Question: I am developing a cup system, and I would like to get some advice to the bracket-part. The desirable result should look something like this:
>
<URL>
I would like to build op the page using div's combined with CSS - and not tables. How should I make this most optimally? Do any of you have a sample of this?
I am only asking for help regarding the HTML/CSS part, nothing else.
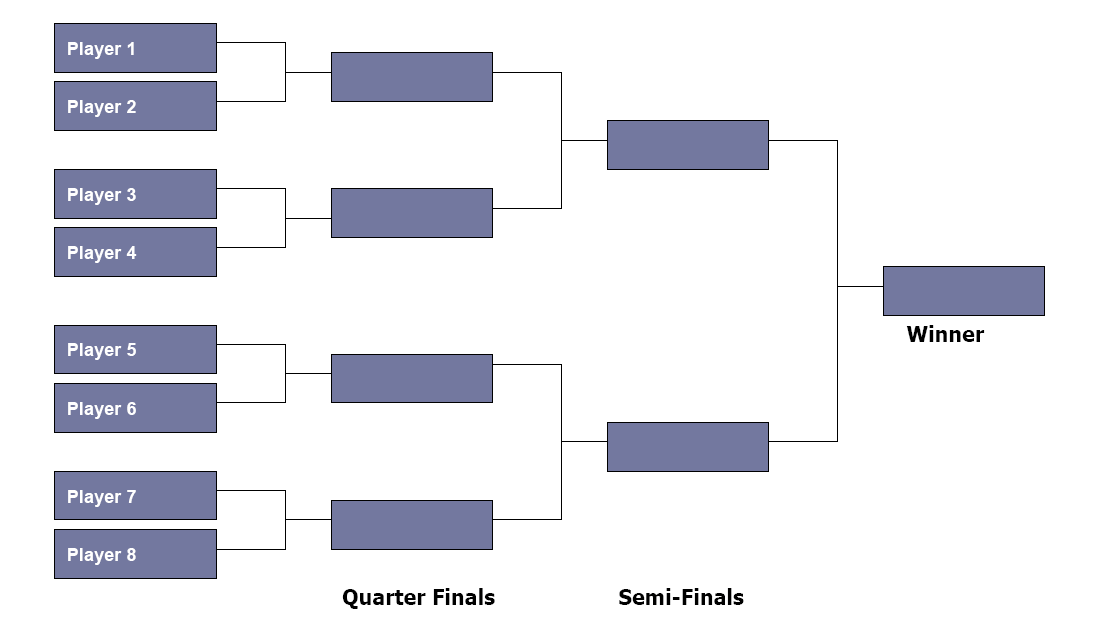
Answer: This seemed interesting so I started developing, have to get back to work now so this is how far I got. The basics are laid out for you so you can finish it from here I think, though I will probably finish it in my spare time too and come and post it later
<URL>
Update:
Finished - <URL>
'''
#container {
width: 800px;
height: 600px;
float: left;
}
section {
width: 130px;
height: 520px;
float: left;
}
section > div {
width: 100px;
height: 20px;
border: 1px solid #000;
margin: 10px 0;
background: #73789F;
color: white;
padding: 10px 10px 10px 20px;
}
section > div:nth-child(2n) {
margin-bottom: 40px;
}
.connecter {
width: 30px;
height: 520px;
float: left;
}
.line {
width: 30px;
height: 520px;
float: left;
}
.connecter div {
border: 1px solid #000;
border-left: none;
height: 50px;
width: 100%;
margin: 80px 0 0 1px;
}
.connecter div:first-child {
margin: 32px 0 0 1px;
}
.line div {
border-top: 1px solid #000;
margin: 133px 0 0 1px;
}
.line div:first-child {
margin-top: 55px;
}
#quarterFinals > div {
margin-top: 91px;
}
#quarterFinals > div:first-child {
margin-top: 37px;
}
#conn2 div {
margin-top: 133px;
height: 133px;
}
#conn2 div:first-child {
margin-top: 57px;
}
#line2 div {
margin-top: 270px;
}
#line2 div:first-child {
margin-top: 125px;
}
#semiFinals > div {
margin-top: 230px;
}
#semiFinals > div:first-child {
margin-top: 105px;
}
#conn3 div {
margin-top: 125px;
height: 270px;
}
#line3 div {
margin-top: 270px;
}
#final > div {
margin-top: 250px;
}
'''
'''
<article id="container">
<section>
<div>Player 1</div>
<div>Player 2</div>
<div>Player 3</div>
<div>Player 4</div>
<div>Player 5</div>
<div>Player 6</div>
<div>Player 7</div>
<div>Player 8</div>
</section>
<div class="connecter">
<div></div>
<div></div>
<div></div>
<div></div>
</div>
<div class="line">
<div>
</div><div>
</div><div>
</div><div>
</div>
</div>
<section id="quarterFinals">
<div></div>
<div></div>
<div></div>
<div></div>
</section>
<div class="connecter" id="conn2">
<div></div>
<div></div>
</div>
<div class="line" id="line2">
<div></div>
<div></div>
</div>
<section id="semiFinals">
<div></div>
<div></div>
</section>
<div class="connecter" id="conn3">
<div></div>
</div>
<div class="line" id="line3">
<div></div>
</div>
<section id="final">
<div></div>
</section>
</article>
'''